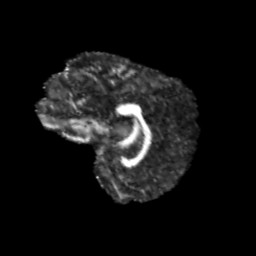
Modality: FA
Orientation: sagittal
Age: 12
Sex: male
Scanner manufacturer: siemens
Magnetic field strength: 3 T
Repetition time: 3.8 s
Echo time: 0.07 s